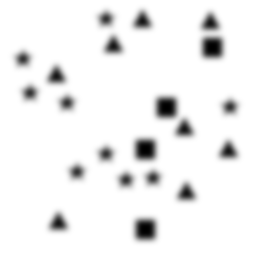
Squares: 4
Triangles: 8
Stars: 9
Total shapes: 21